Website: macys
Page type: billing-address
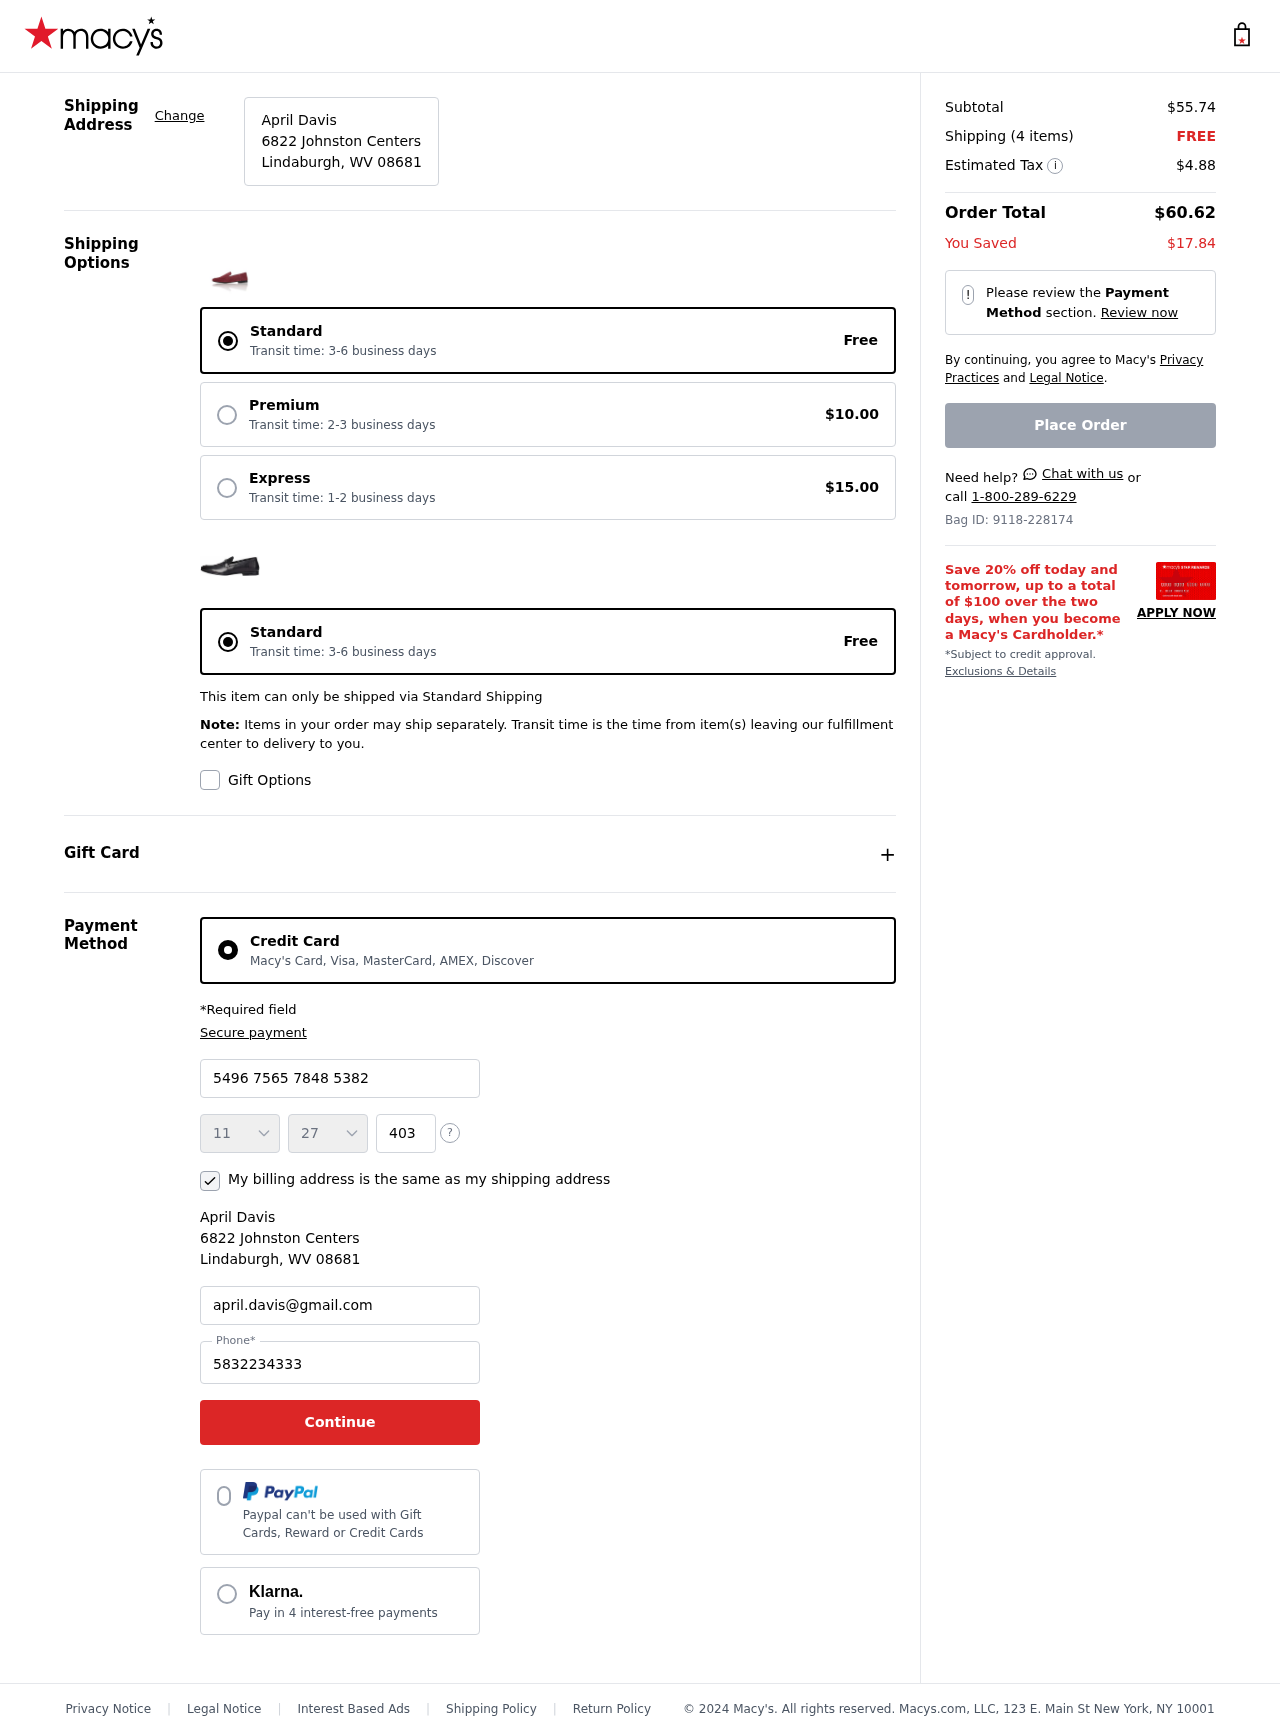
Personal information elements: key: PII_CARD_CVV
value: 403
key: PII_CARD_EXPIRY_MONTH
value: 11
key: PII_CARD_EXPIRY_YEAR
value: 27
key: PII_CARD_NUMBER
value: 5496 7565 7848 5382
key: PII_CITY_STATE_ZIP
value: Lindaburgh, WV 08681
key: PII_EMAIL
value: april.davis@gmail.com
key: PII_FULLNAME
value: April Davis
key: PII_PHONE
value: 5832234333
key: PII_STREET
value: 6822 Johnston Centers
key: PII_FULLNAME2
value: April Davis
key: PII_CITY
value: Lindaburgh
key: PII_STATE_ABBR
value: WV
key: PII_POSTCODE
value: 08681
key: PII_POSTCODE_FULL
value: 08681
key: PII_CITY_STATE
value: Lindaburgh, WV
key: PII_POSTCODE_NUMERIC
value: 8681
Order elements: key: ORDER_SUBTOTAL
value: $55.74
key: ORDER_NUM_ITEMS
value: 4
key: ORDER_SHIPPING_COST
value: FREE
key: ORDER_TAX
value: $4.88
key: ORDER_TOTAL
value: $60.62
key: ORDER_SAVINGS
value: $17.84
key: ORDER_ID
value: Bag ID: 9118-228174